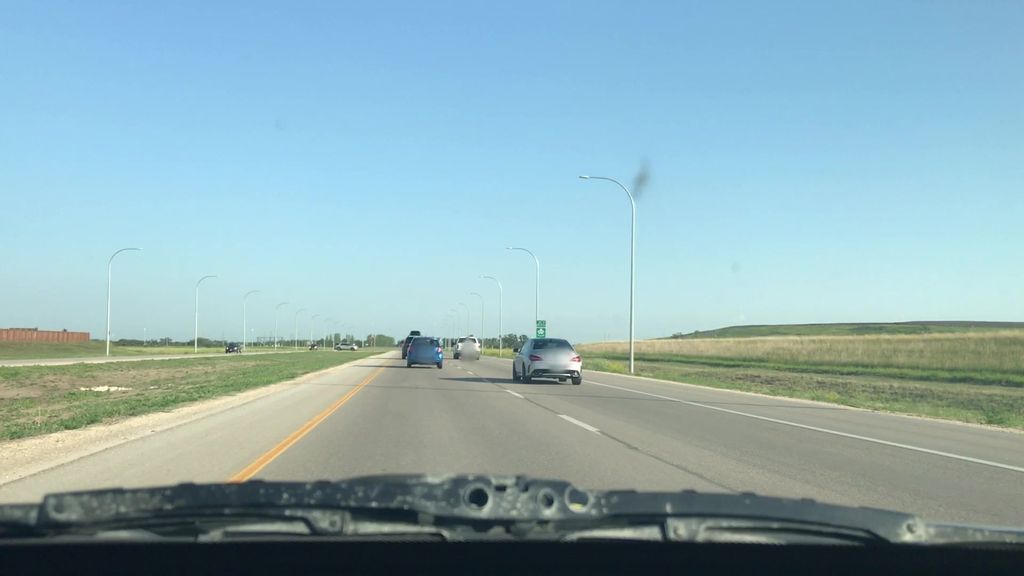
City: winnipeg